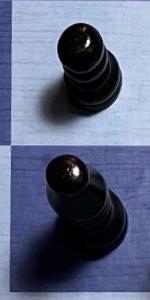
Label: Bishop_Black